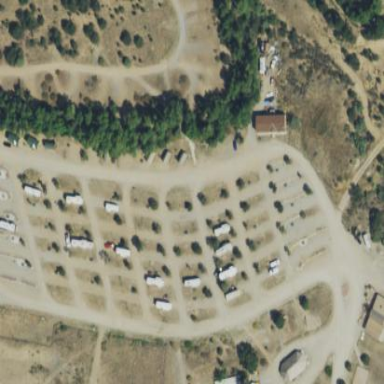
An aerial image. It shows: Campsite with tents and picnic tables.